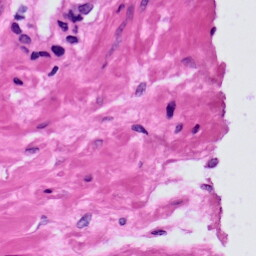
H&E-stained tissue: Prostate